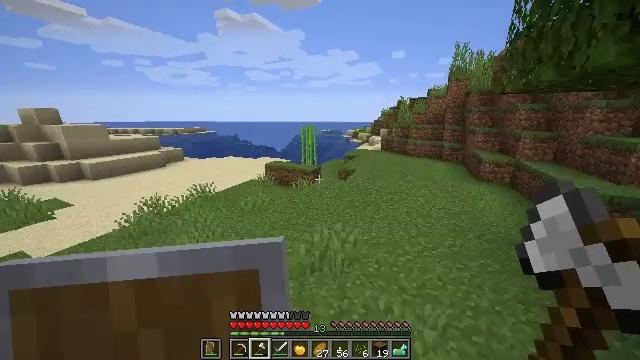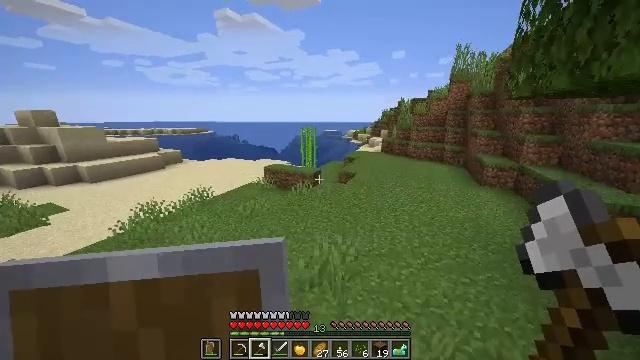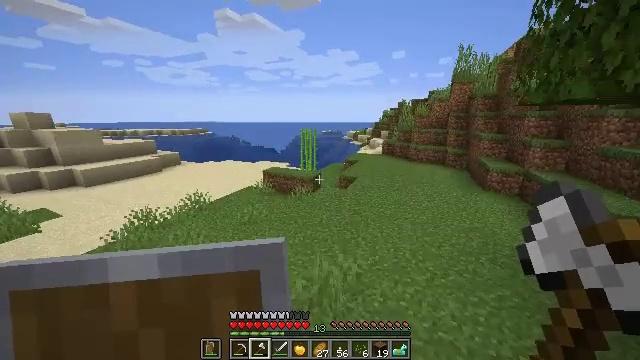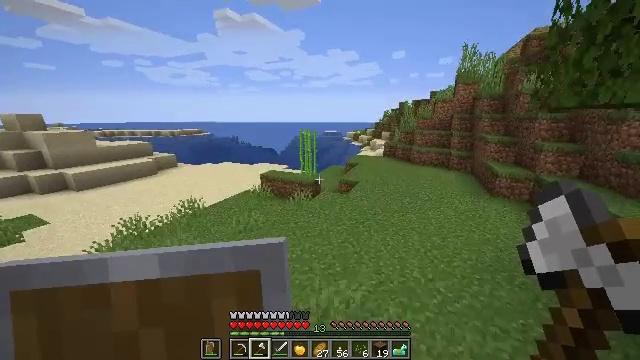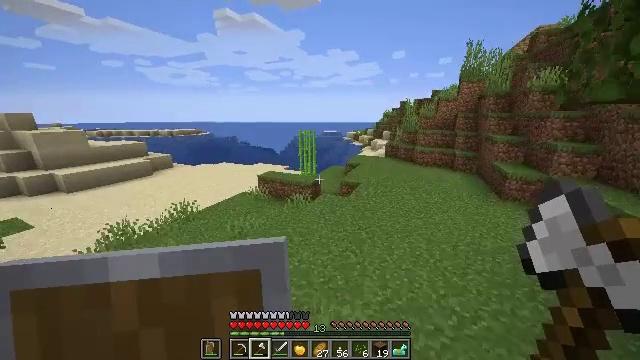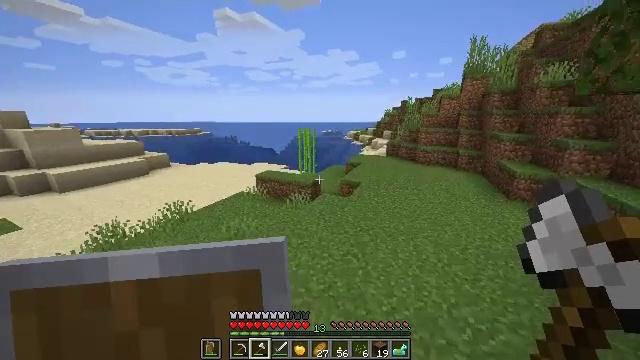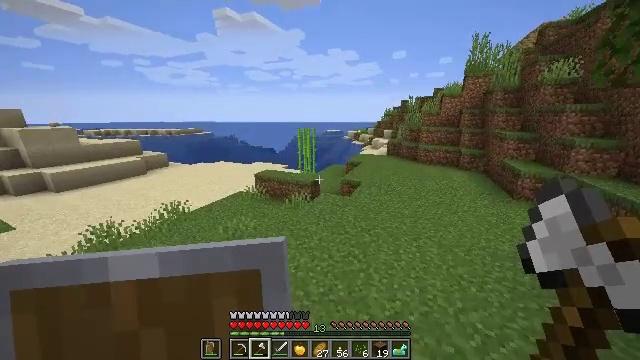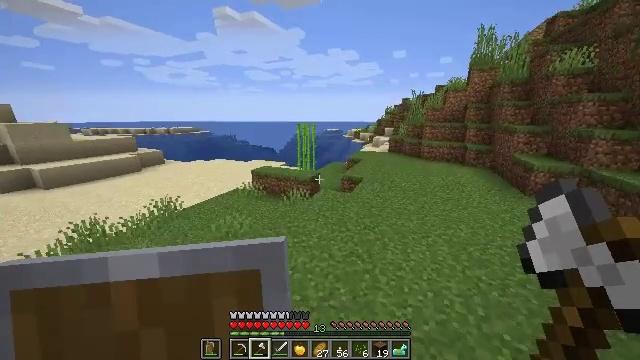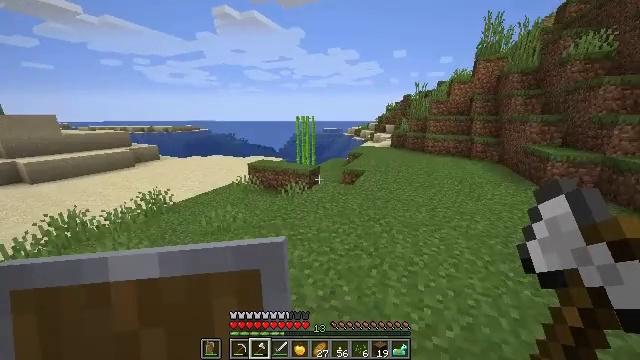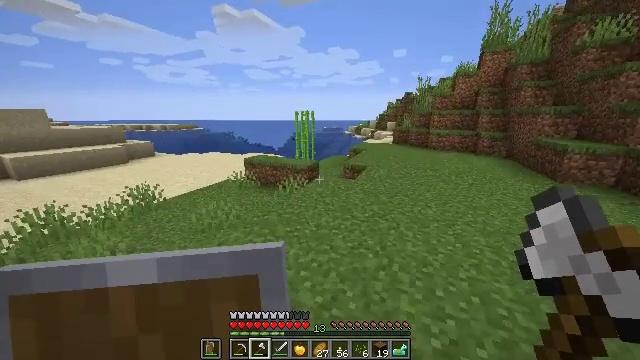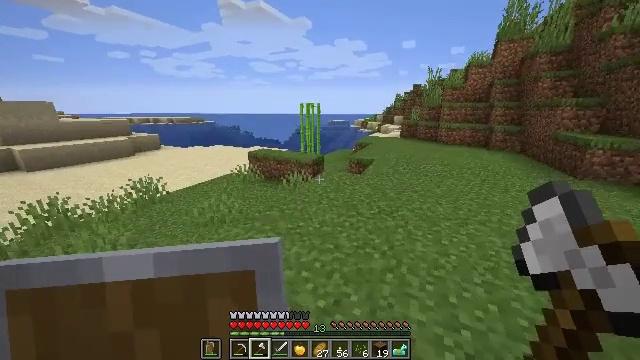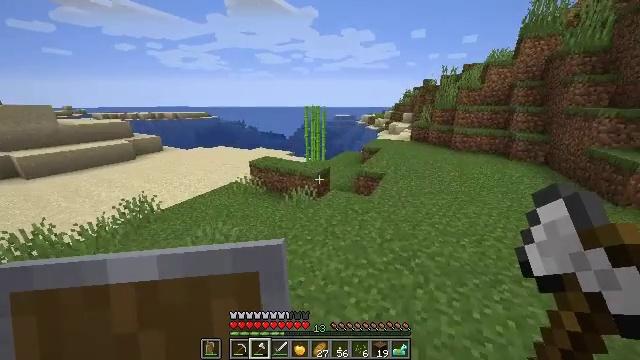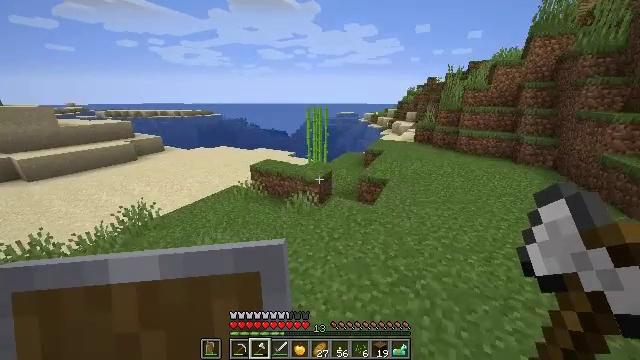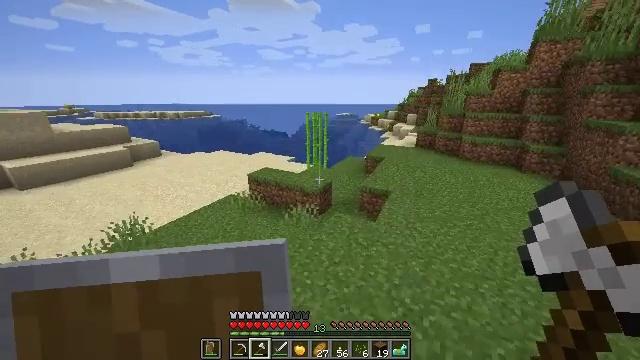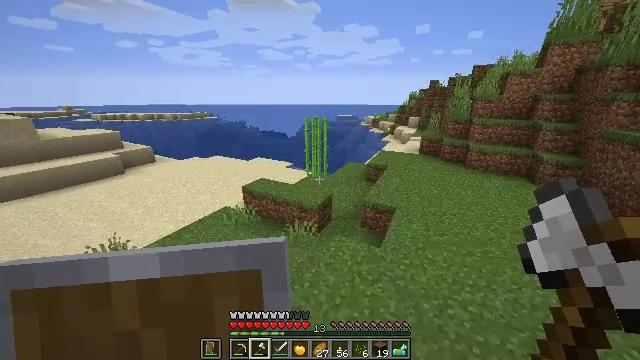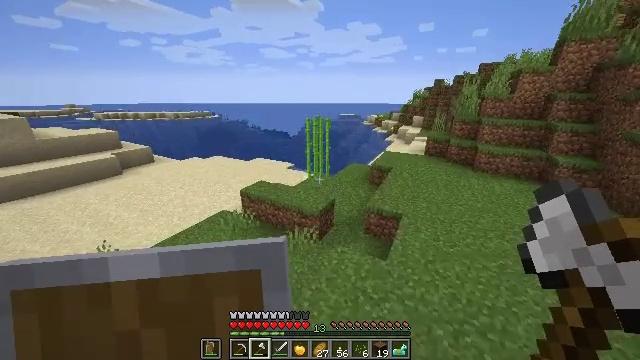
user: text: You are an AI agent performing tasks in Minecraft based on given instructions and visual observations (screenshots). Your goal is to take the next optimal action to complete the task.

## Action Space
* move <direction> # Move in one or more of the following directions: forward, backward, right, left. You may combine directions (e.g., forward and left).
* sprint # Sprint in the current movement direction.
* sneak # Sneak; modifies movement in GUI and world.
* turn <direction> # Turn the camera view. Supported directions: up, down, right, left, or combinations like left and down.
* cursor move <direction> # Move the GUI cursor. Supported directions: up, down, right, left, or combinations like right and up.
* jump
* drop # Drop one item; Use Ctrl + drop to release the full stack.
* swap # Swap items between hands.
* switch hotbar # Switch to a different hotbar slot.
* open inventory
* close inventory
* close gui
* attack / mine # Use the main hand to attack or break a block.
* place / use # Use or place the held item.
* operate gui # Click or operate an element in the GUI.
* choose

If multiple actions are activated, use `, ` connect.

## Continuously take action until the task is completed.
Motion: motion action
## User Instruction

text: Cut down the sugar cane stalks.
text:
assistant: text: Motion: move forward, jump
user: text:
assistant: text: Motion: move forward, jump
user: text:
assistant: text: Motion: move forward, jump
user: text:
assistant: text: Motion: move forward, jump
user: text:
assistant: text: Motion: move forward, jump
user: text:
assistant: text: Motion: move forward, jump
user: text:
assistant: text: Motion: move forward, jump
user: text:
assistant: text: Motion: move forward, jump
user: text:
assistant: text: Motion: move forward, jump
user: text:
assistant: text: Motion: move forward, turn left and down, jump
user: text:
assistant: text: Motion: move forward, turn left and down, jump
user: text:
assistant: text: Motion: move forward, jump
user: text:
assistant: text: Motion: move forward, jump
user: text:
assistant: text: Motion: move forward, jump
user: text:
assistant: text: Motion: move forward
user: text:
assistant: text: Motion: move forward
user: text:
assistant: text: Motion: move forward
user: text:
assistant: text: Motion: move forward
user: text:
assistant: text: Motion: move forward
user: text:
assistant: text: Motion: move forward
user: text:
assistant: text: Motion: move forward
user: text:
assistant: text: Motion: move forward, jump
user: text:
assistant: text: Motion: move forward, jump
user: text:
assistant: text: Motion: move forward, jump
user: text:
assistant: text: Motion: move forward, jump
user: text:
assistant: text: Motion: move forward, jump
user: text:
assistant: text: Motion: move forward, jump
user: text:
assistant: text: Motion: move forward, turn down
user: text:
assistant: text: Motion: move forward
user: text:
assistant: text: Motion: move forward